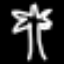
Label: palm tree